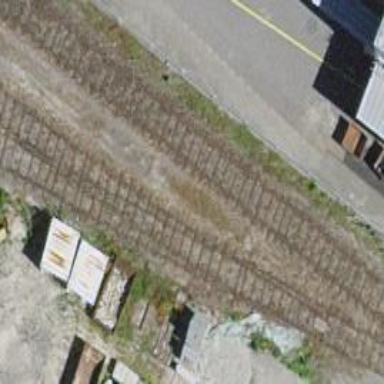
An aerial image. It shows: Single-track spur railway line.